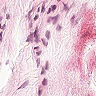
Metastatic tissue present: no